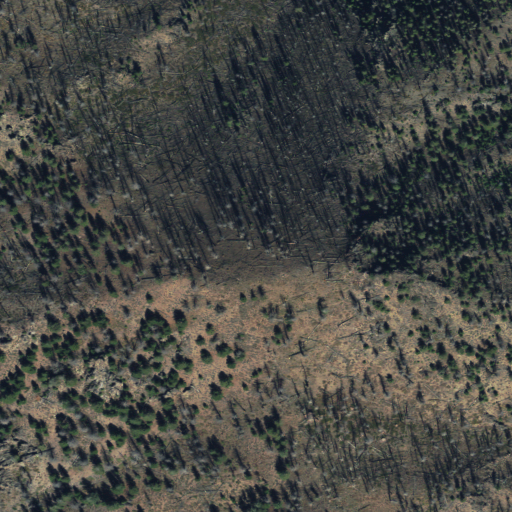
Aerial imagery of mountain in Idaho named Griffin Butte containing evergreen forest, shrub, and grassland